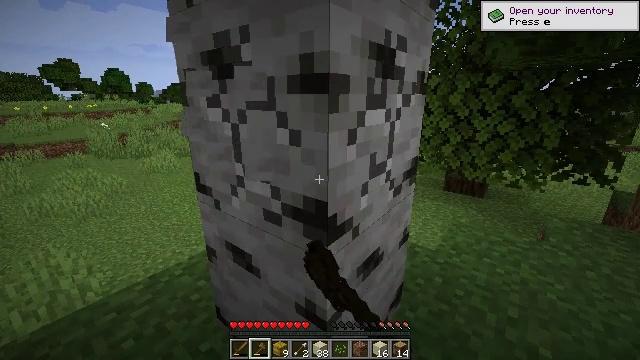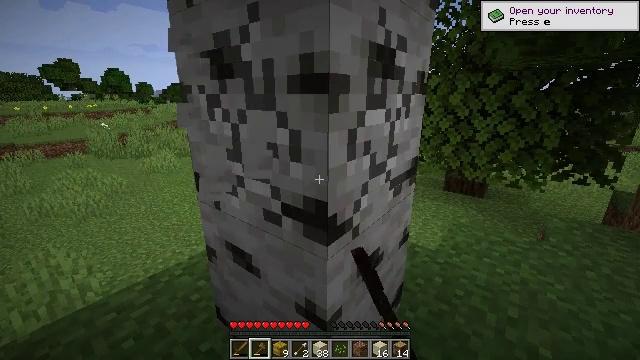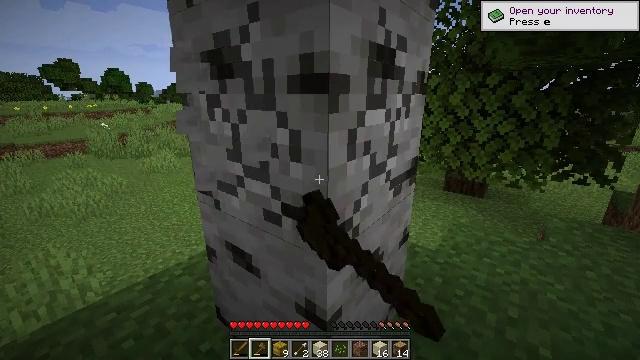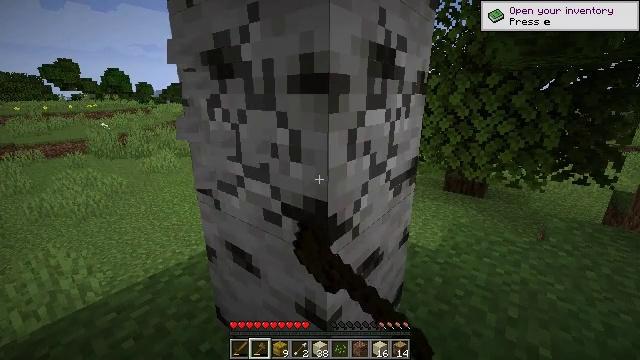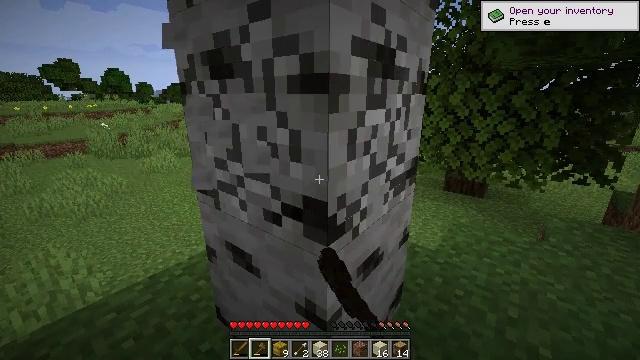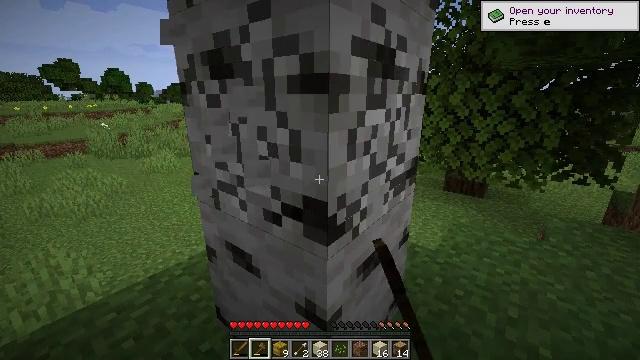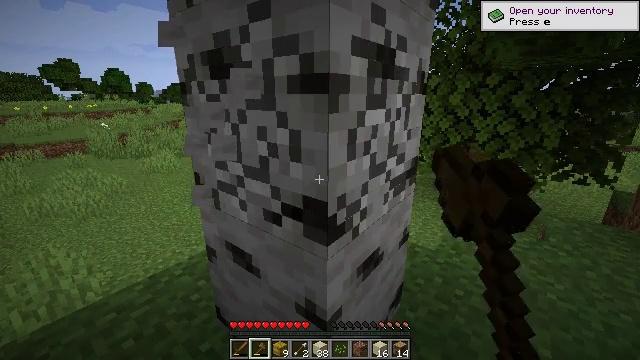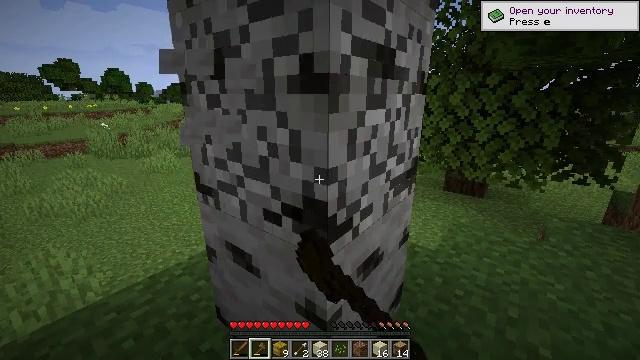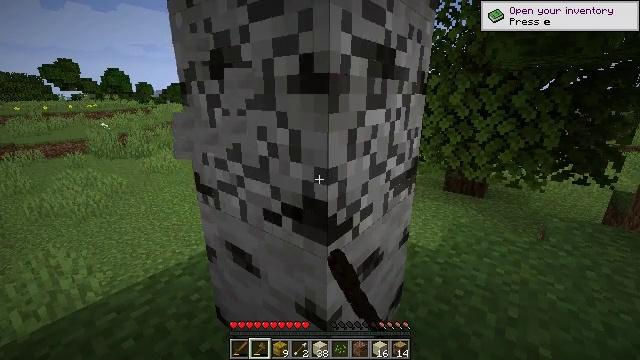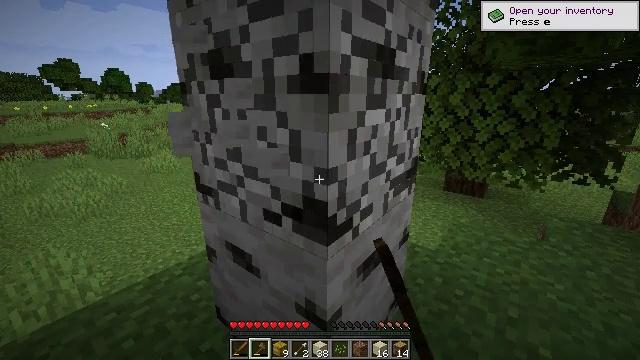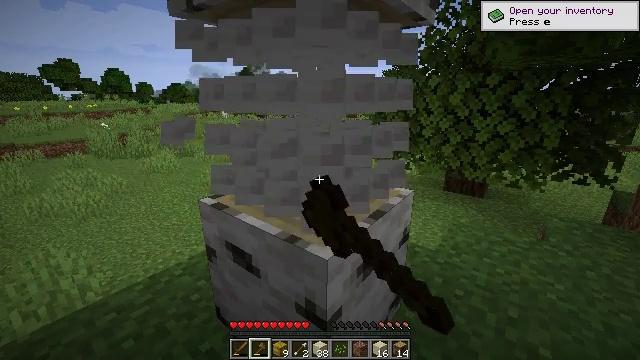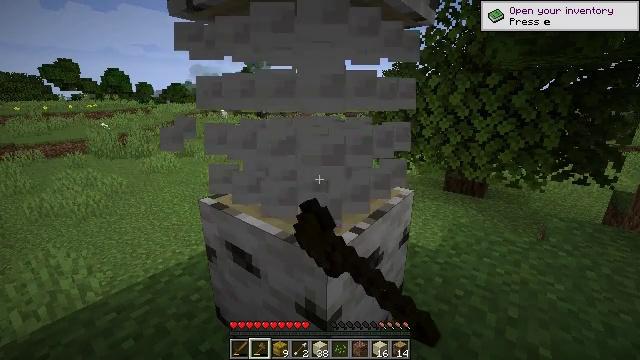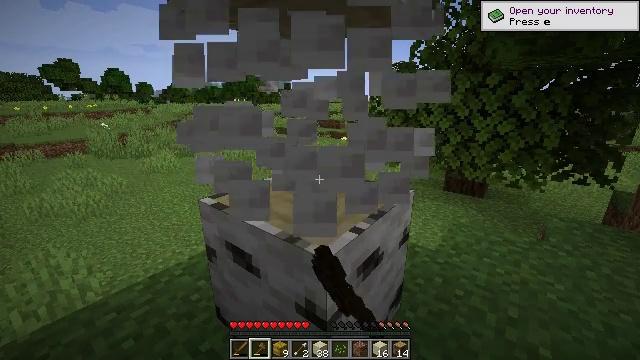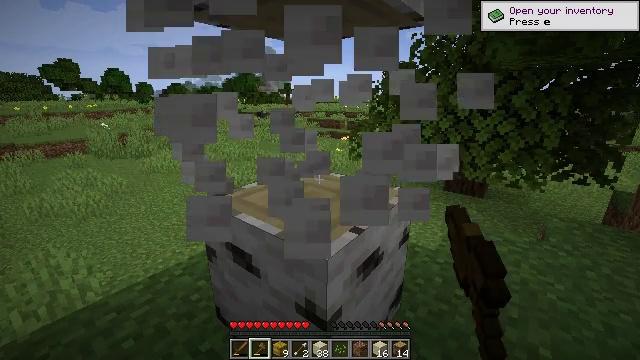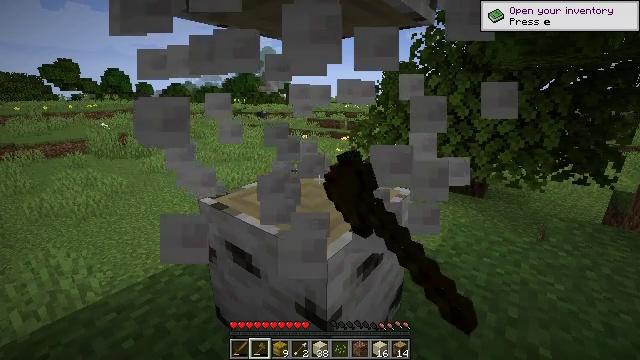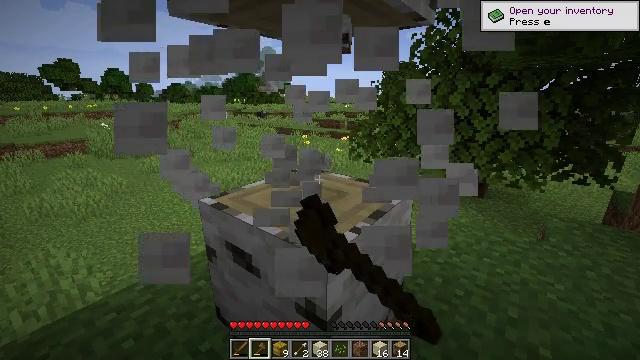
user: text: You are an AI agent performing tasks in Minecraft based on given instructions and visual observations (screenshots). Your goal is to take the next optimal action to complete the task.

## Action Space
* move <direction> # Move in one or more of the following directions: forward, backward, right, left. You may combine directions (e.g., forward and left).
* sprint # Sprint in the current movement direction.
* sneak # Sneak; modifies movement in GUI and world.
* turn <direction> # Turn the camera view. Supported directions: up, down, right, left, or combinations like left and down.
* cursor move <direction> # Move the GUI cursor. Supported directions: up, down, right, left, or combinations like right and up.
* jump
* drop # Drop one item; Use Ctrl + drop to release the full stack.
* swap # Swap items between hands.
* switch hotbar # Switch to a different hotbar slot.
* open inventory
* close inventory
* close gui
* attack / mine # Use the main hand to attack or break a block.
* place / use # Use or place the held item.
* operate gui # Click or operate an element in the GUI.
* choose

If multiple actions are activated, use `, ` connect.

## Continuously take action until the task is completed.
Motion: motion action
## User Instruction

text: Harvest birch logs from birch trees.
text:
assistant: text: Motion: attack / mine
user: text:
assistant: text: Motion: attack / mine
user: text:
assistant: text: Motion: attack / mine
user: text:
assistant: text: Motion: attack / mine
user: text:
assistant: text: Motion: attack / mine
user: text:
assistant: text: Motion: attack / mine
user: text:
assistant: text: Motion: attack / mine
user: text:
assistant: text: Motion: attack / mine
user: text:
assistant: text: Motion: attack / mine
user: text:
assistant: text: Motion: attack / mine
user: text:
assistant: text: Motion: attack / mine
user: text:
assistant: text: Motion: attack / mine
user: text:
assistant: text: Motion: attack / mine
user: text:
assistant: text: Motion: attack / mine
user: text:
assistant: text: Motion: attack / mine
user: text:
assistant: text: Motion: attack / mine
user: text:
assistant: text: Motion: attack / mine
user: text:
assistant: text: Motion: attack / mine
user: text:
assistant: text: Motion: attack / mine
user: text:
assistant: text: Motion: turn down, attack / mine
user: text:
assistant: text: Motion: turn down, attack / mine
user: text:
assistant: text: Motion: attack / mine
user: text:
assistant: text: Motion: turn down, attack / mine
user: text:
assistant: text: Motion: attack / mine
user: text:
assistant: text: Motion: attack / mine
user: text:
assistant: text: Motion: attack / mine
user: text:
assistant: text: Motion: attack / mine
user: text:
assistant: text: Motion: attack / mine
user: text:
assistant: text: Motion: attack / mine
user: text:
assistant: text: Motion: attack / mine